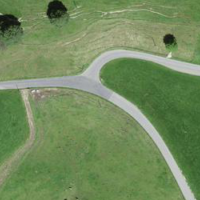
EUNIS habitat code: 25
Species observed at this site:
Buteo buteo